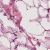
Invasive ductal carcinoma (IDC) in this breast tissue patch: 0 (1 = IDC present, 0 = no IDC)